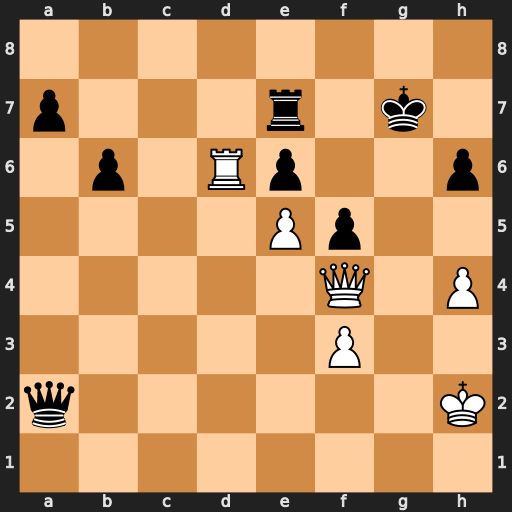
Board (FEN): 8/p3r1k1/1p1Rp2p/4Pp2/5Q1P/5P2/q6K/8
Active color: w
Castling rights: -
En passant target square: -
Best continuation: Rd2 Qa1 Rg2+ Kf7 Qg3 Ke8 Qg8+